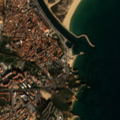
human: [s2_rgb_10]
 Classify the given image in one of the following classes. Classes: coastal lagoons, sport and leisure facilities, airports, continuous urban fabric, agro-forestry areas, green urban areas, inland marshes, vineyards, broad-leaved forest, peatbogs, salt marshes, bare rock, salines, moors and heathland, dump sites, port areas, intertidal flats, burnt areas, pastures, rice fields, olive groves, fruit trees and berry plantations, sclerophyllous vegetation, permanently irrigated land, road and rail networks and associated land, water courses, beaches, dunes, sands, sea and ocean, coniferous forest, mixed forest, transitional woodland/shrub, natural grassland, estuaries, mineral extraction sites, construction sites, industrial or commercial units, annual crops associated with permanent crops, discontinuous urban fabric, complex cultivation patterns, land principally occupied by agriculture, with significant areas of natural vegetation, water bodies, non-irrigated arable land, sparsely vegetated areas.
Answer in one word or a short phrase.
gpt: continuous urban fabric, discontinuous urban fabric, port areas, natural grassland, beaches, dunes, sands, sea and ocean